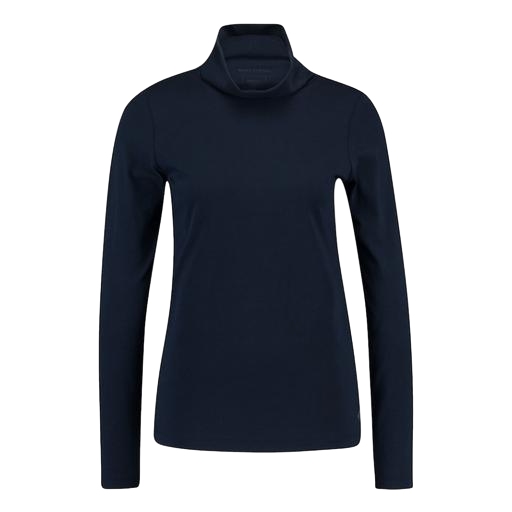
high-neck top, long-sleeve top, long sleeve, white background